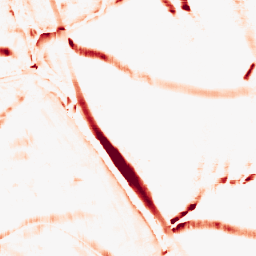
Category: morphological
Decomposition family: morphological_square
Decomposition parameters: operation: opening
size: 15
Upsampling method: bilinear
Upsampling parameters: scale: 4
Upsampling scale: 4